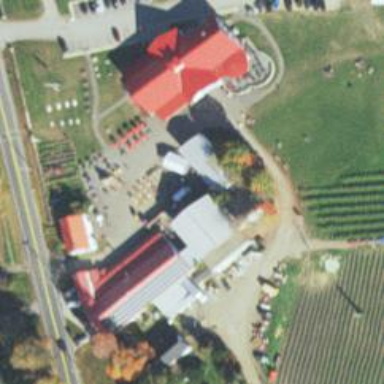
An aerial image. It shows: Farm.